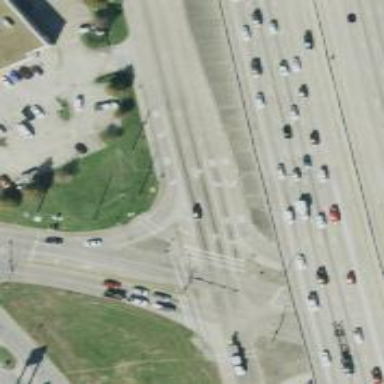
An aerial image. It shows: Secondary road with frontage road.